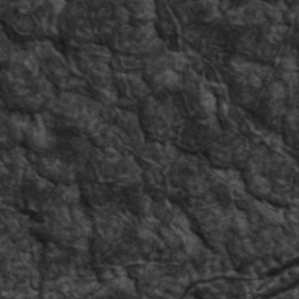
Label: non_frost